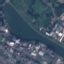
Label: River